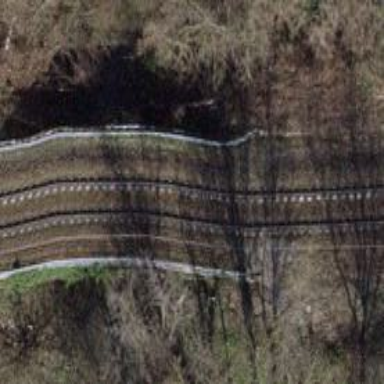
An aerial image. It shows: Bridge over railway with electrified contact lines.